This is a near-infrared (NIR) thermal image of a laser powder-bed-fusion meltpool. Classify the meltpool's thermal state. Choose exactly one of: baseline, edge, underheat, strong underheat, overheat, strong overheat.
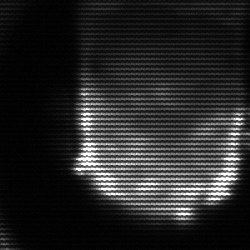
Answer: baseline